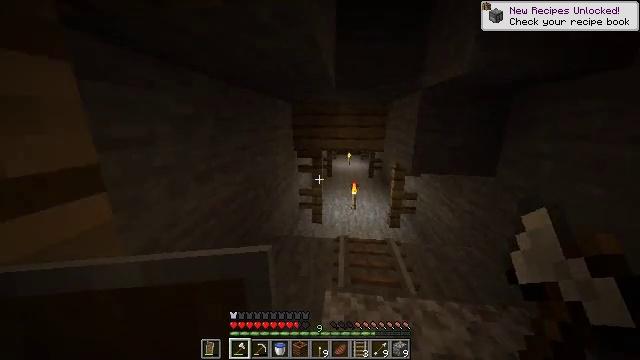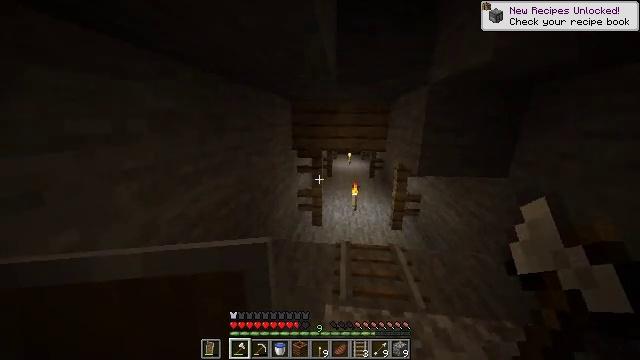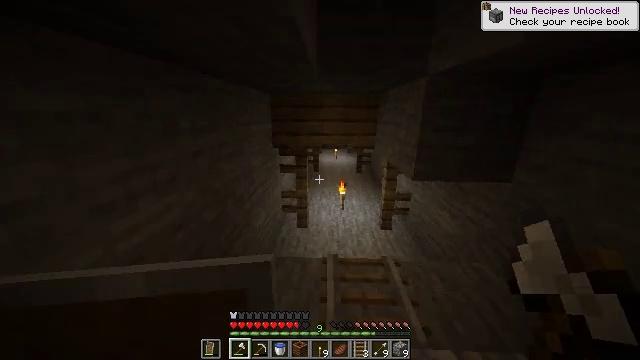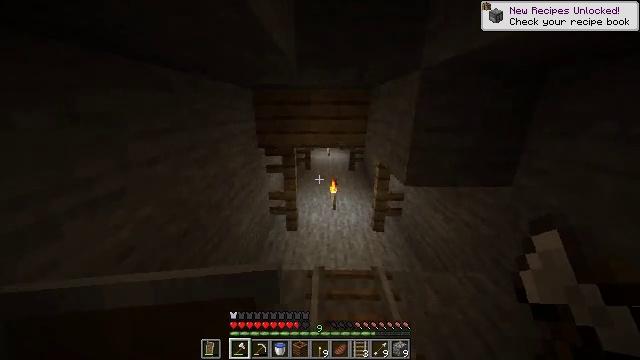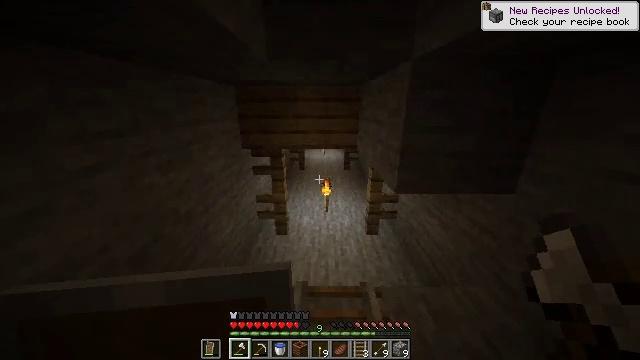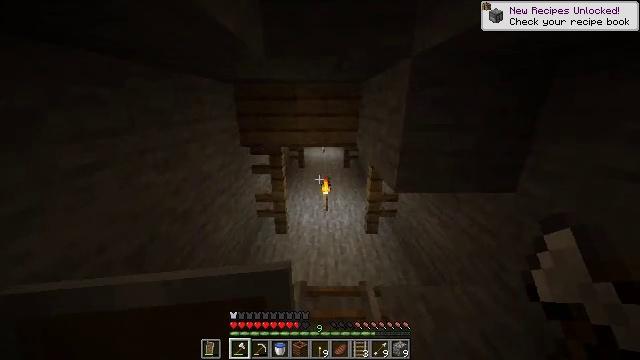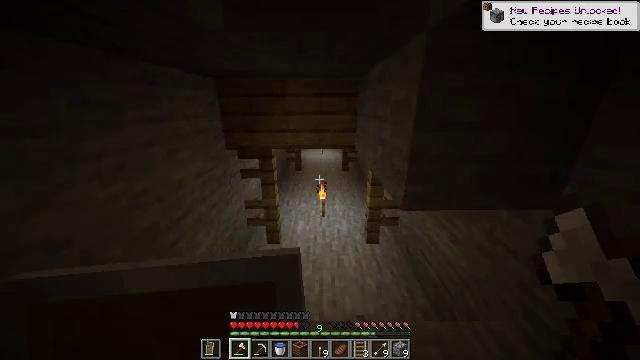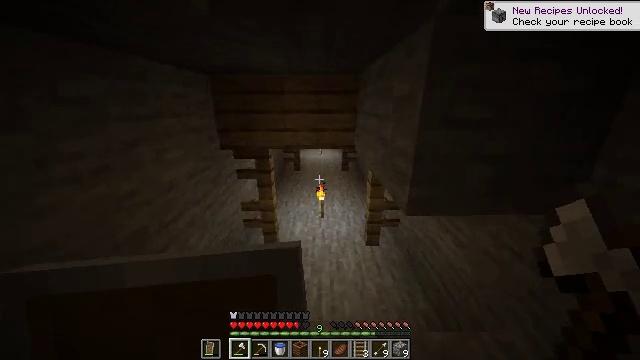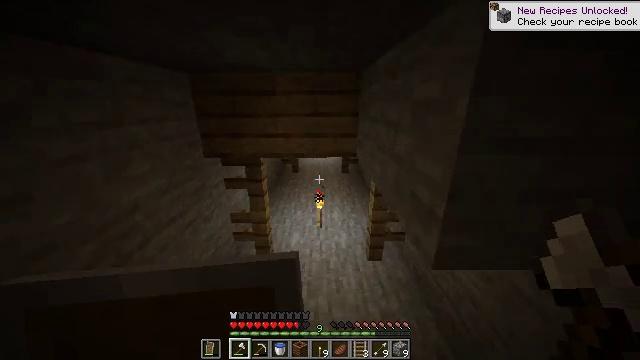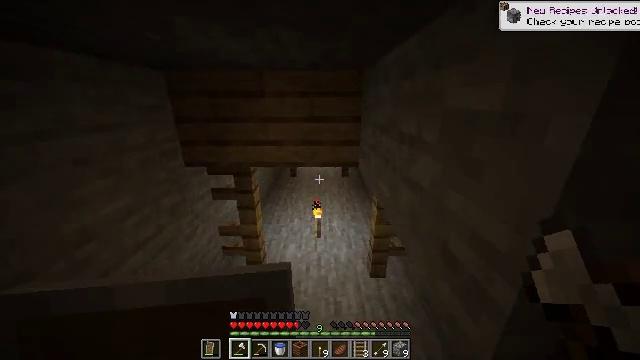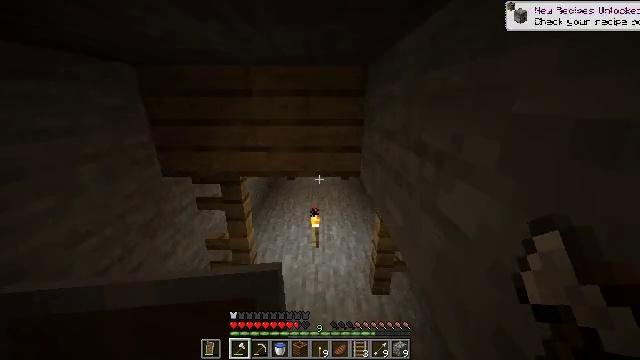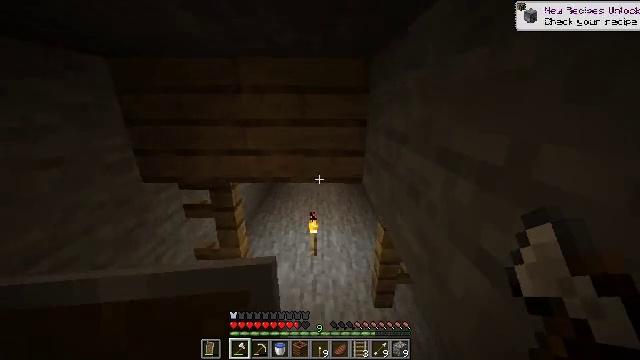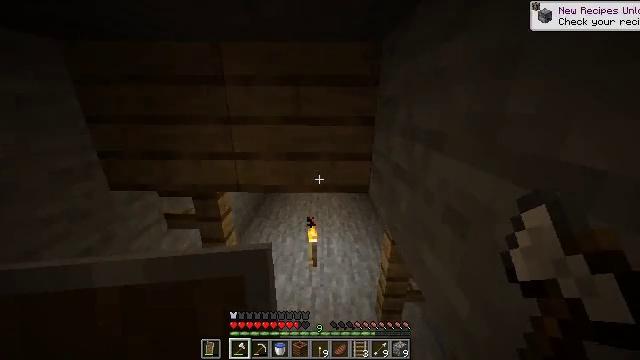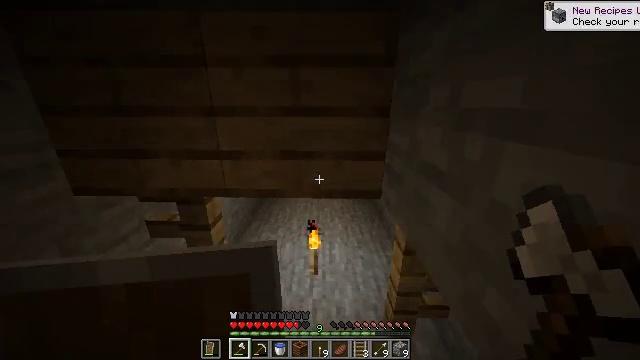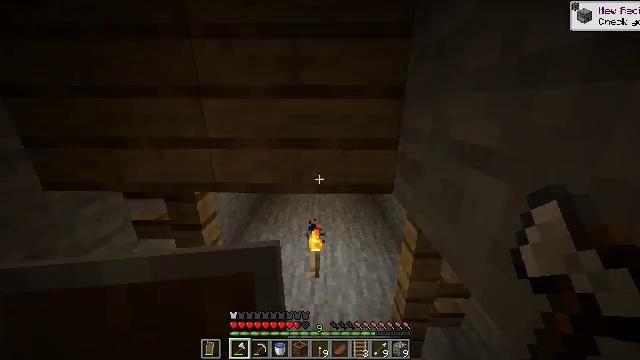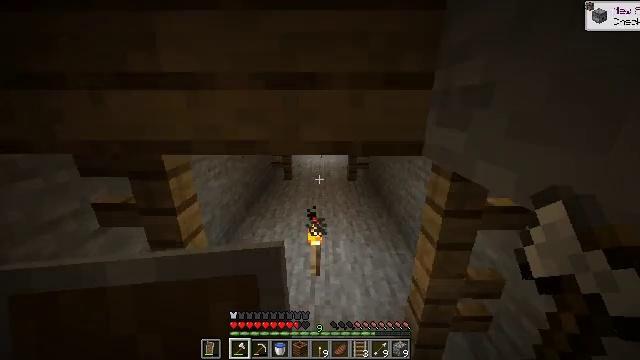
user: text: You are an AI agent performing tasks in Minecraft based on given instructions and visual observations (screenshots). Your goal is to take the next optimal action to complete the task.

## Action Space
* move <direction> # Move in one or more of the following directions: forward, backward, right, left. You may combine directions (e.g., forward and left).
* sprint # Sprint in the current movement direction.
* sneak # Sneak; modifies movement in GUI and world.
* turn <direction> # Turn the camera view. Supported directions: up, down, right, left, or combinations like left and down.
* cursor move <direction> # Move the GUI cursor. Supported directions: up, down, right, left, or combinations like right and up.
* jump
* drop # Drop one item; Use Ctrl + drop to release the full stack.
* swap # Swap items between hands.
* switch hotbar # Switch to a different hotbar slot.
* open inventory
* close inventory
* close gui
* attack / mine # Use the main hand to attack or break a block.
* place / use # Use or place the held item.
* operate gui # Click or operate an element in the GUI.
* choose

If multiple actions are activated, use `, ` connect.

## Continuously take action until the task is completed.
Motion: motion action
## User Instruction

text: Get an iron ingot by cooking iron ore.
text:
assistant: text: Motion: move forward, sprint
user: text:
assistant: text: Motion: move forward and move right, sprint, turn right and down
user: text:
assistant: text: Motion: move forward and move right, sprint, turn right and down
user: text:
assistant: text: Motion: move forward and move right, sprint
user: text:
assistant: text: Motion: move forward, sprint
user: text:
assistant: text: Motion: move forward, sprint
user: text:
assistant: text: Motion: move forward, sprint
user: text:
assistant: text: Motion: move forward, sprint
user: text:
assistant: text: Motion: move forward, sprint
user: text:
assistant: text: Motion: move forward, sprint
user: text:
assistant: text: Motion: move forward, sprint
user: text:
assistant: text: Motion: move forward, sprint
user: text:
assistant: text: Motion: move forward, sprint
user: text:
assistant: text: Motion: move forward, sprint
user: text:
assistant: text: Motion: move forward, sprint
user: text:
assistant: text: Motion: move forward, sprint
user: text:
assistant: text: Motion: move forward, sprint
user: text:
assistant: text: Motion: move forward, sprint
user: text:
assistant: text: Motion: move forward, sprint
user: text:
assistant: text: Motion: move forward, sprint
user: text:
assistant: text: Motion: move forward, sprint, turn up
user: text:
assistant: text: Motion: move forward, sprint
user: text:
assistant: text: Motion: move forward, sprint
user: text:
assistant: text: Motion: move forward, sprint, turn up
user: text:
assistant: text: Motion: move forward, sprint, jump
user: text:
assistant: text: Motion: move forward, sprint, jump
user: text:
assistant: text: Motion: move forward, sprint, jump
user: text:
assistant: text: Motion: move forward, sprint, jump
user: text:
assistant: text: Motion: move forward, sprint
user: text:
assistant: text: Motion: move forward, sprint